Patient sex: F
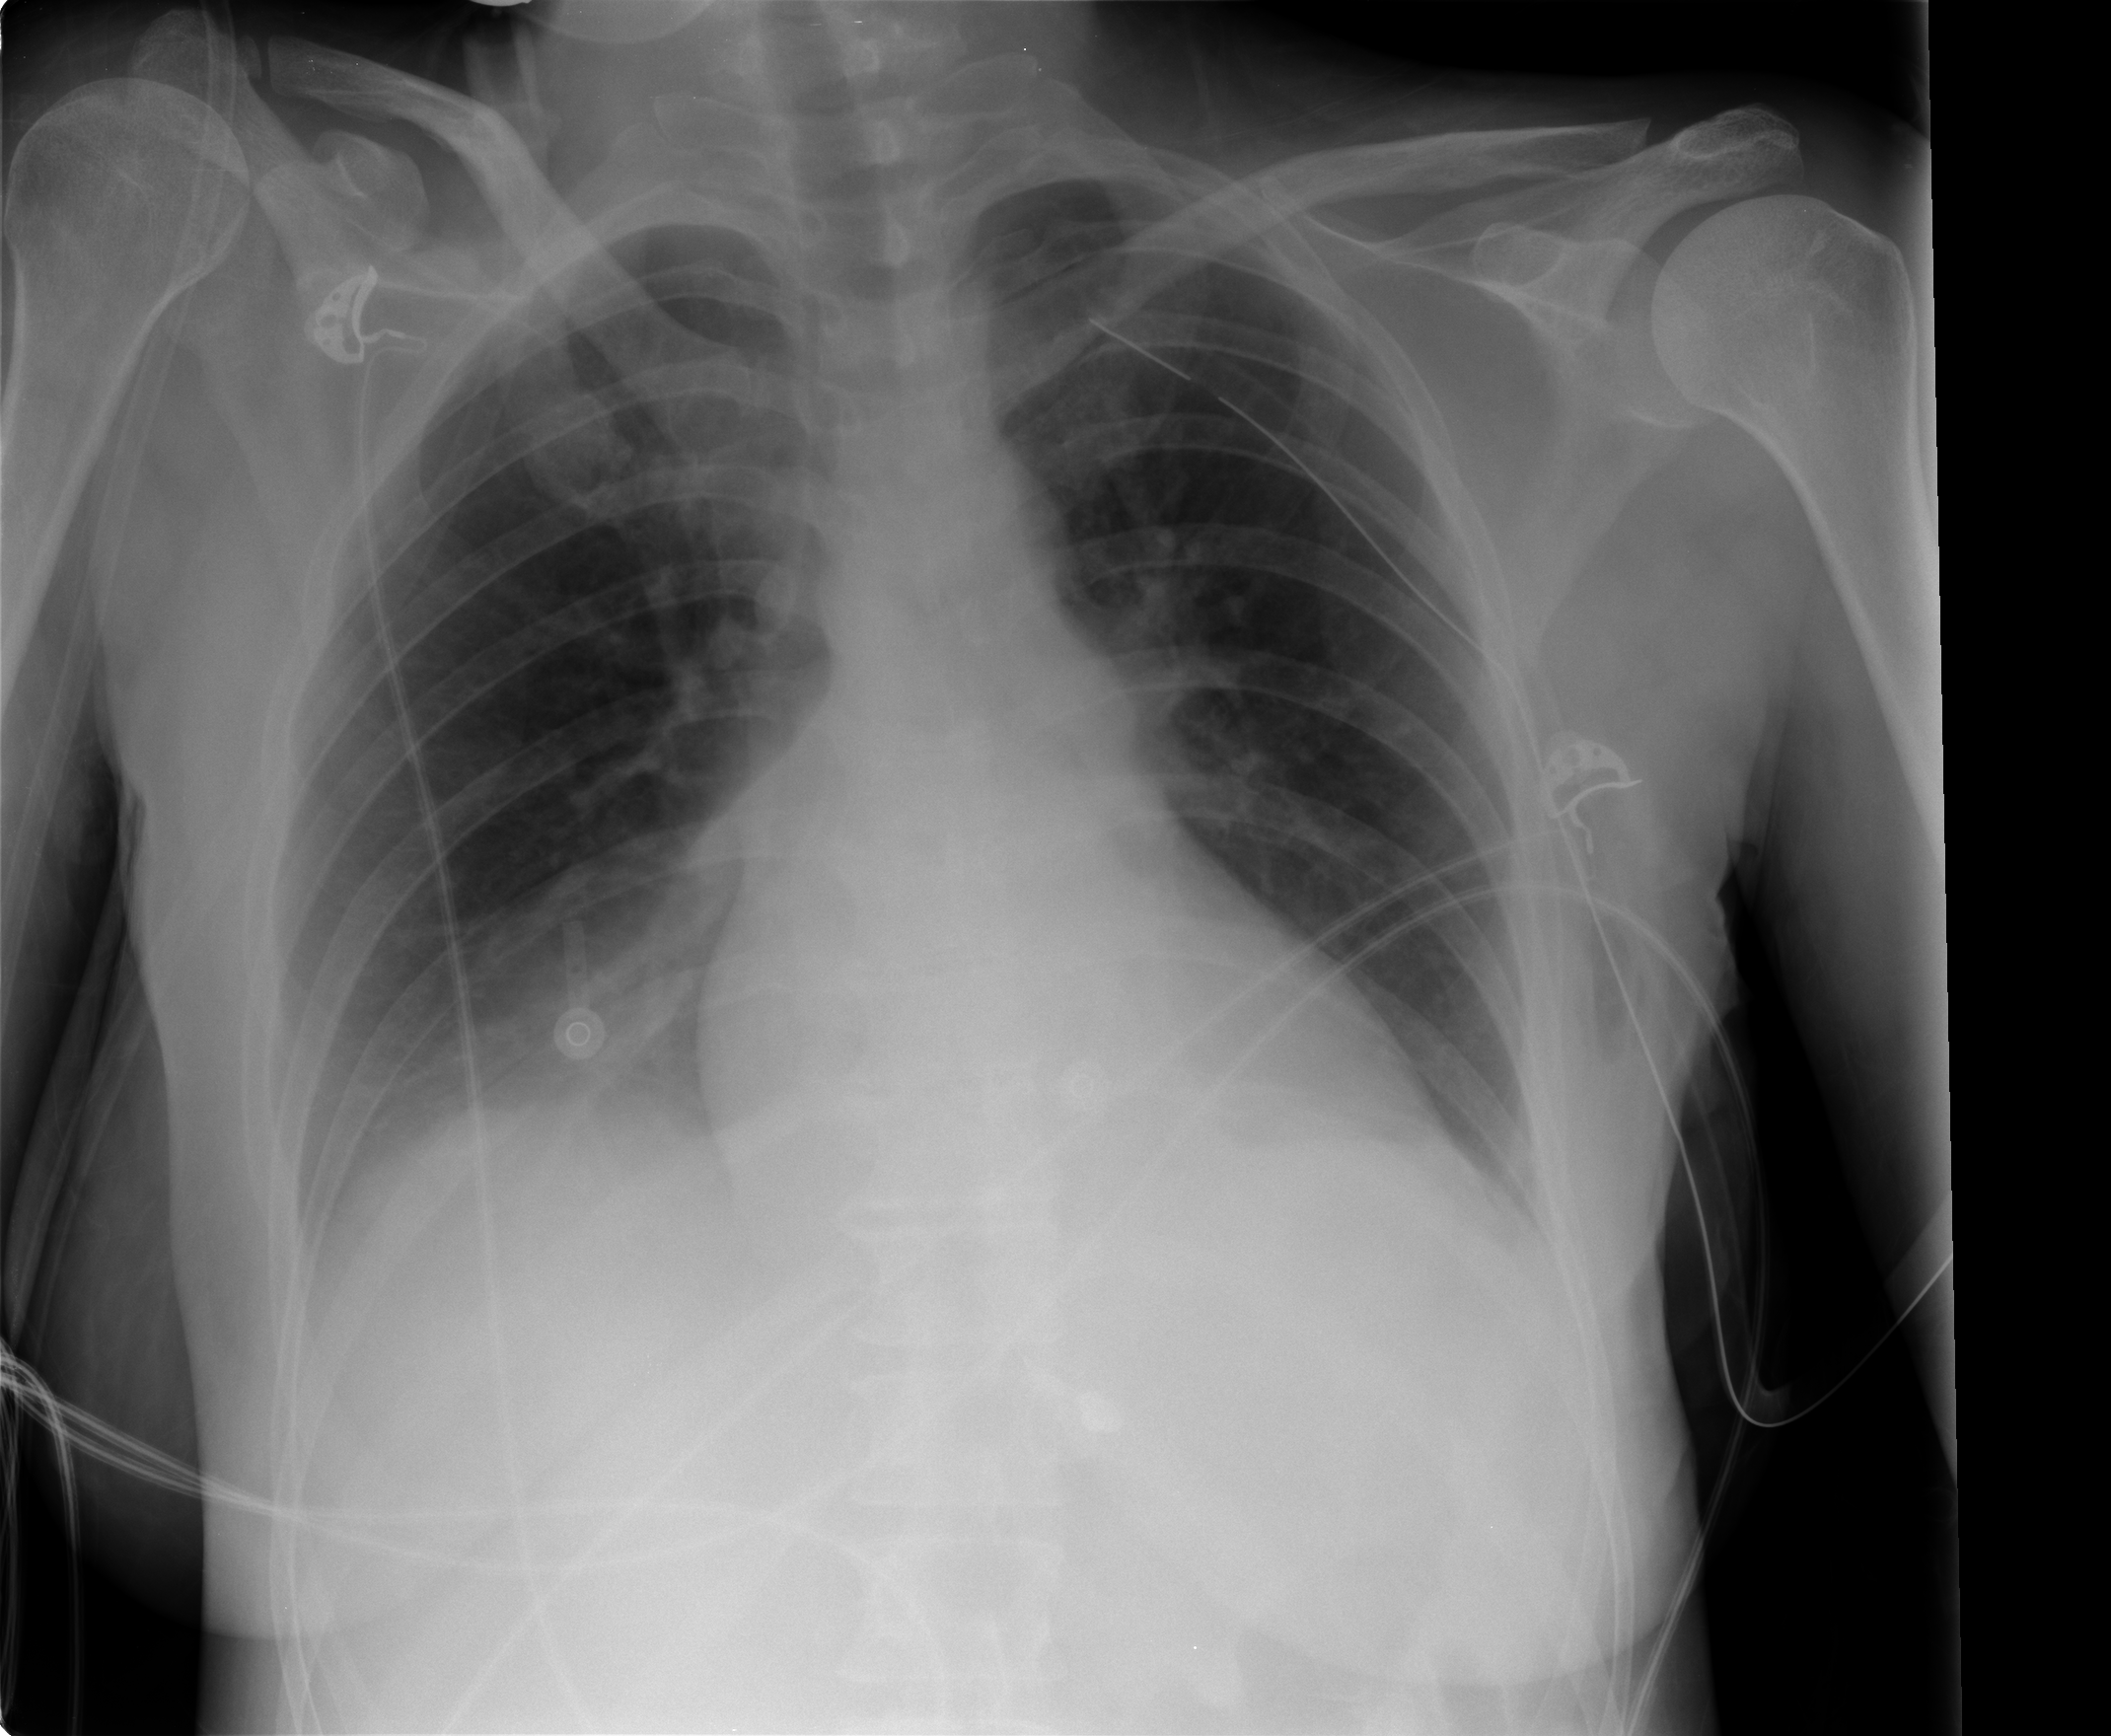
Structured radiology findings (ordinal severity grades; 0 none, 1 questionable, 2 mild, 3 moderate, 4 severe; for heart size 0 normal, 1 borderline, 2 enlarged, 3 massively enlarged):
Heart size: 0
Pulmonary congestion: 0
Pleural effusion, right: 0
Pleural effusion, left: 0
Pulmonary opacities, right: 0
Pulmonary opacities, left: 0
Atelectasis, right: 0
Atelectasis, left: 1